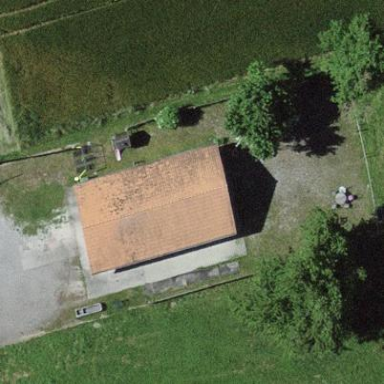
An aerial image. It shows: Farm auxiliary building.